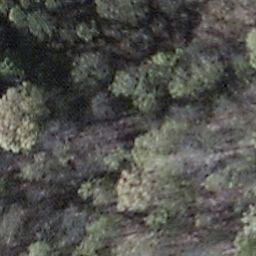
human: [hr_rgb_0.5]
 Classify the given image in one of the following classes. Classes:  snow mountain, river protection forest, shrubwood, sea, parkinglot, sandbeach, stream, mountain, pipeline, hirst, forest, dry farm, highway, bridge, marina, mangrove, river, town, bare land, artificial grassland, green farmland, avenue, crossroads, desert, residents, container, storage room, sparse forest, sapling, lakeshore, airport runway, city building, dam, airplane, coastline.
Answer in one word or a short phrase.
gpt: shrubwood